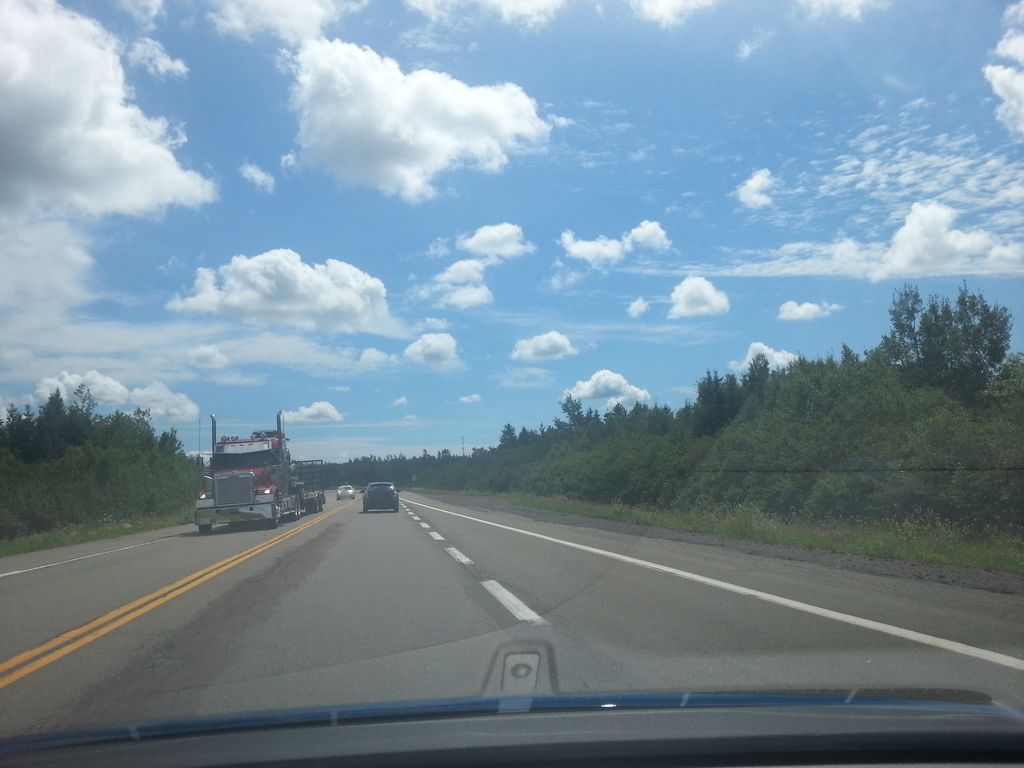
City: charlottetown